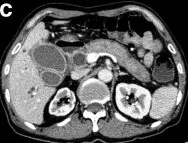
CT and MRI scan of the patient. . Venous phase).
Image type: radiology (ct)